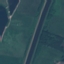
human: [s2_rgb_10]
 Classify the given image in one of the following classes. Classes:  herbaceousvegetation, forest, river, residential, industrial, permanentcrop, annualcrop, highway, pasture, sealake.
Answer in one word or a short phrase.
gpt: River